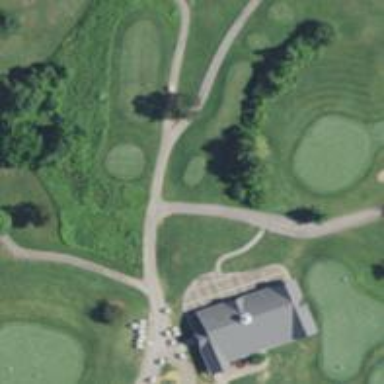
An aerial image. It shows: Service road designated as golf cart path.